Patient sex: F
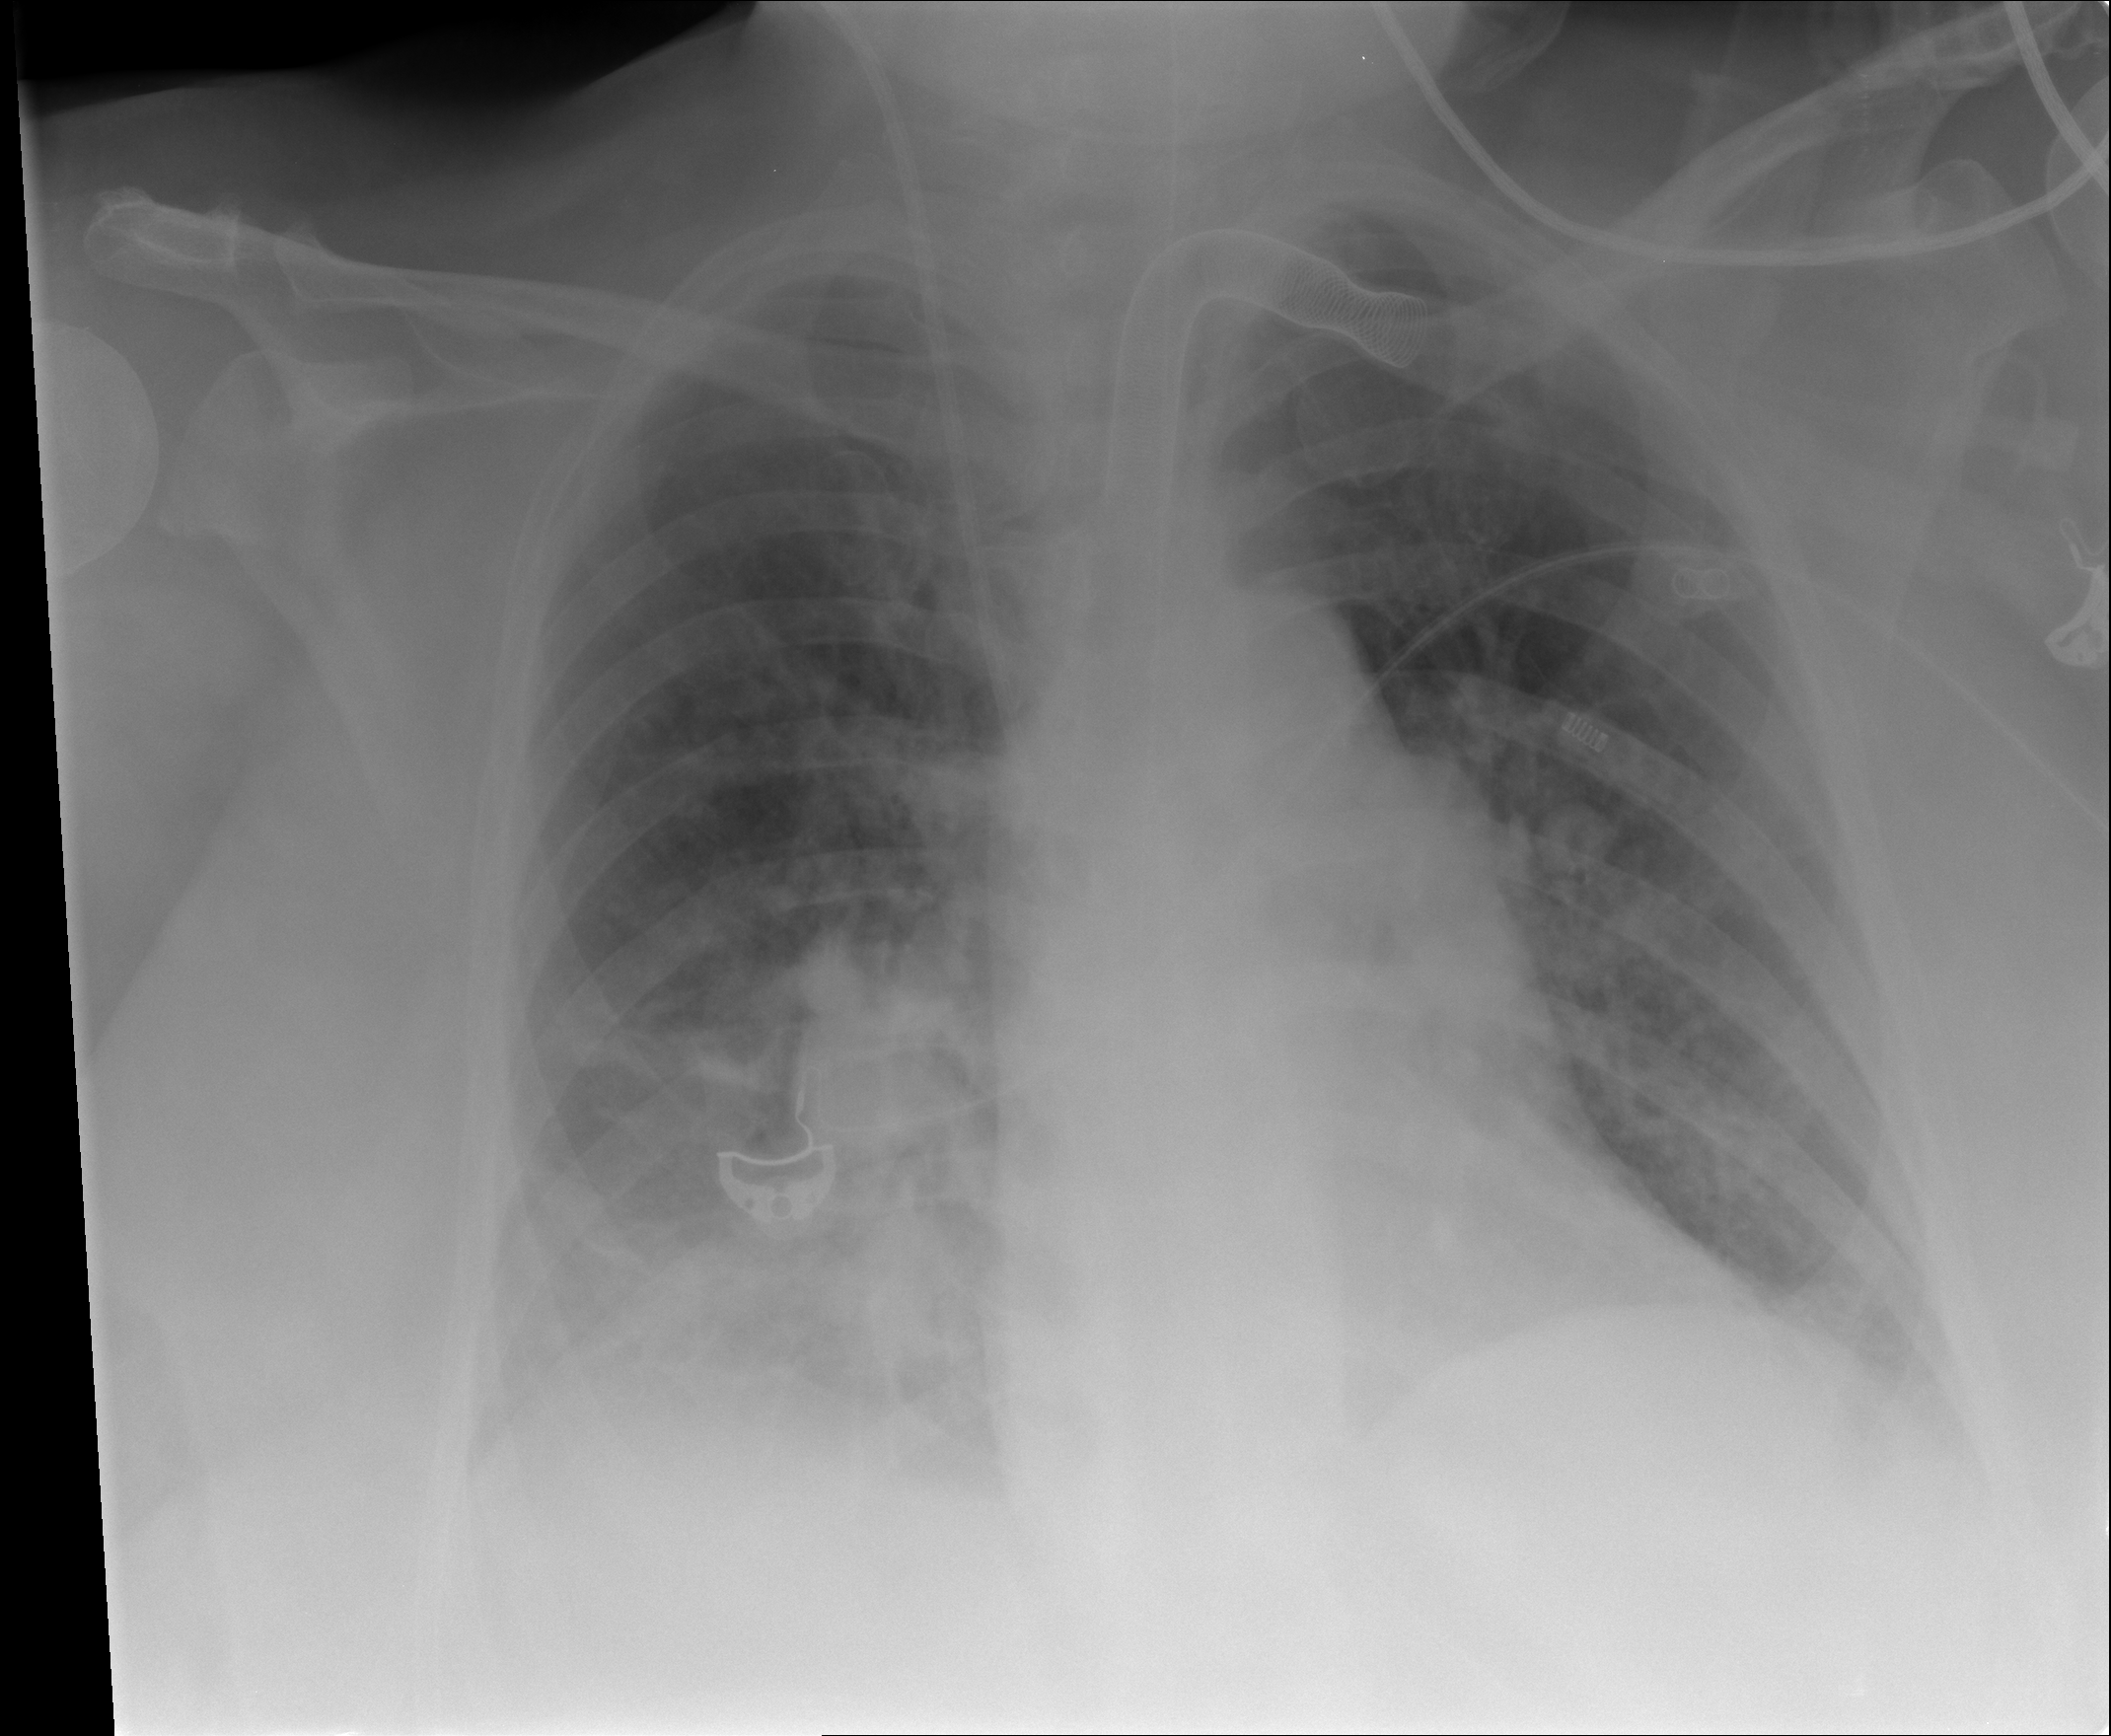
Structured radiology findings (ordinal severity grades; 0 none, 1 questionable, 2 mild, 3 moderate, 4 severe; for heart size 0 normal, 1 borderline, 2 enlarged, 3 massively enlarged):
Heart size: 2
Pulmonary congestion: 2
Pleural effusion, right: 2
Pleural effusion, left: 0
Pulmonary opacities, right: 0
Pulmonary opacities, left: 0
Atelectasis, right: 2
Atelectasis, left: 0